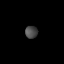
Tissue: lung
Cell type: Epithelial cells
Senescence score: 0.1687
Nuclear area (px): 146
Mean DAPI intensity: 76.582